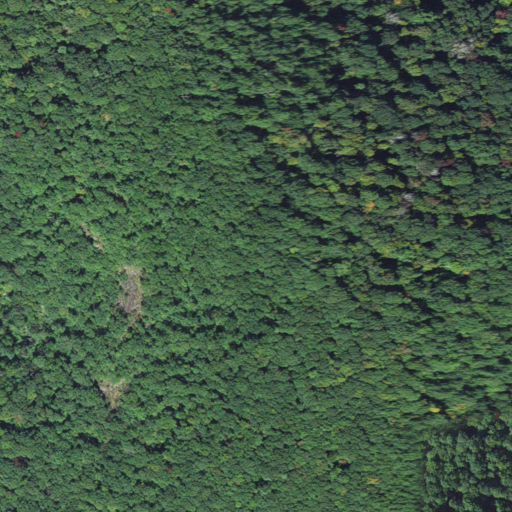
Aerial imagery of mountain in North Carolina named Big Fork Knob containing deciduous forest and mixed forest